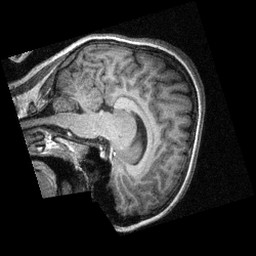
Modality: T1w
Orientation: sagittal